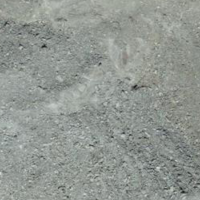
EUNIS habitat code: 49
Species observed at this site:
Saxifraga aizoides